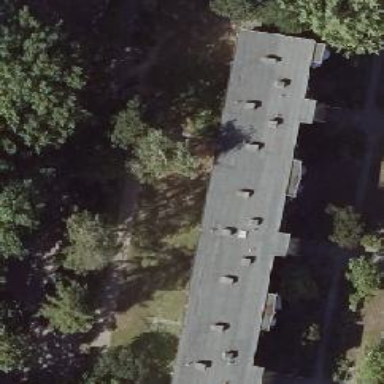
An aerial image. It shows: Flat-roofed apartment building.